Field crop: maize
Growth stage: 2
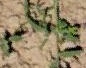
Species: atriplex